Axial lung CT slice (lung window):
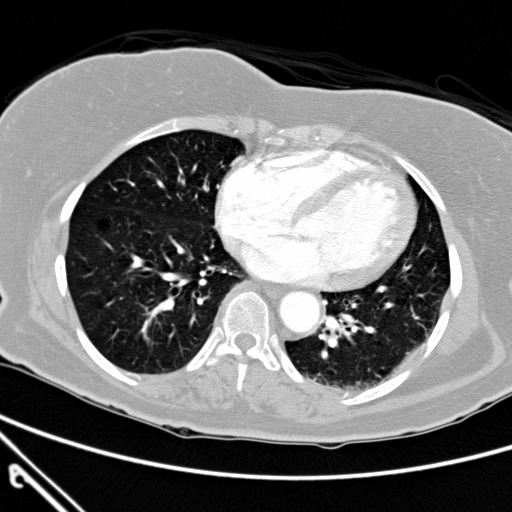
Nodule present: no